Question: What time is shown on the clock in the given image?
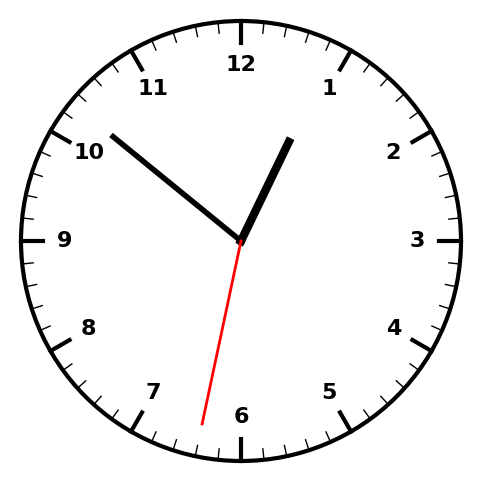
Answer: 12:51:32